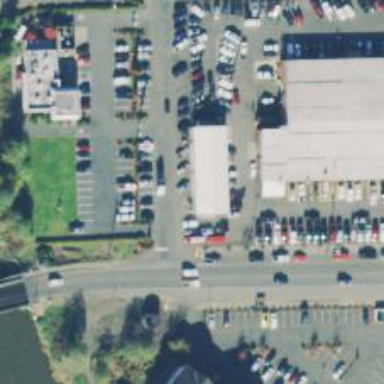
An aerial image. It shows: Car rental service.